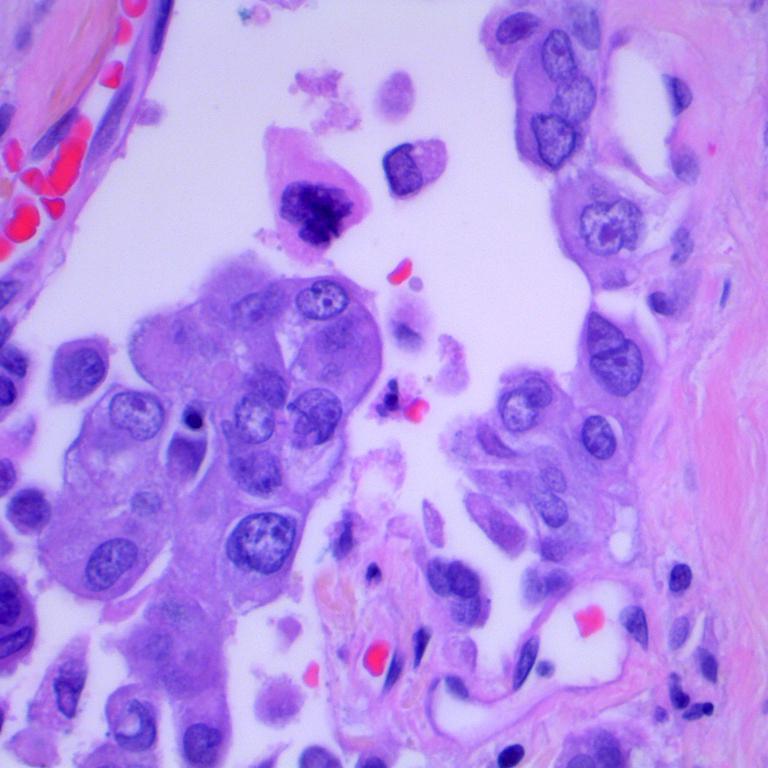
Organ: lung
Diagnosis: adenocarcinomas